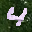
Label: 4